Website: bh-photo
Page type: customer-info-address
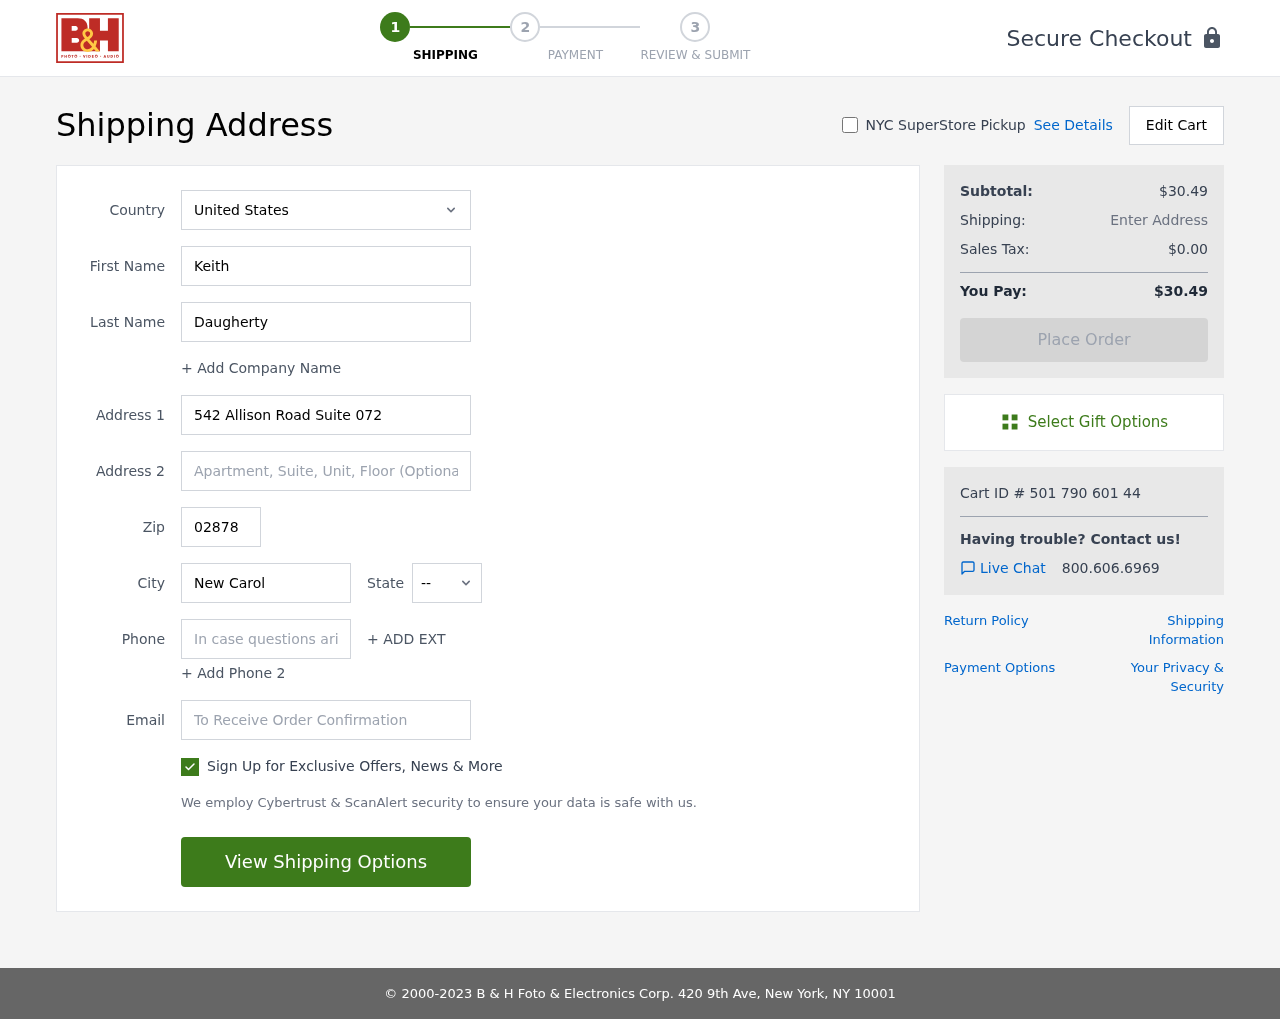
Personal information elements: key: PII_CITY
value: New Caroline
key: PII_COUNTRY
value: United States
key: PII_EMAIL
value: kdaugherty@gmail.com
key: PII_FIRSTNAME
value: Keith
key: PII_LASTNAME
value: Daugherty
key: PII_PHONE
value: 5946726795
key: PII_POSTCODE
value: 02878
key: PII_STATE_ABBR
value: IL
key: PII_STREET
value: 542 Allison Road Suite 072
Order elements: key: ORDER_SUBTOTAL
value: $30.49
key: ORDER_TAX
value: $0.00
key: ORDER_TOTAL
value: $30.49
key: ORDER_ID
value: Cart ID # 501 790 601 44